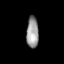
Tissue: lung
Cell type: Endothelial cells
Senescence score: 0.6592
Nuclear area (px): 371
Mean DAPI intensity: 152.35